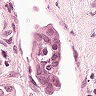
Metastatic tissue present: yes